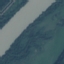
Label: River